Milling tool wear sample.
Tool blade image: 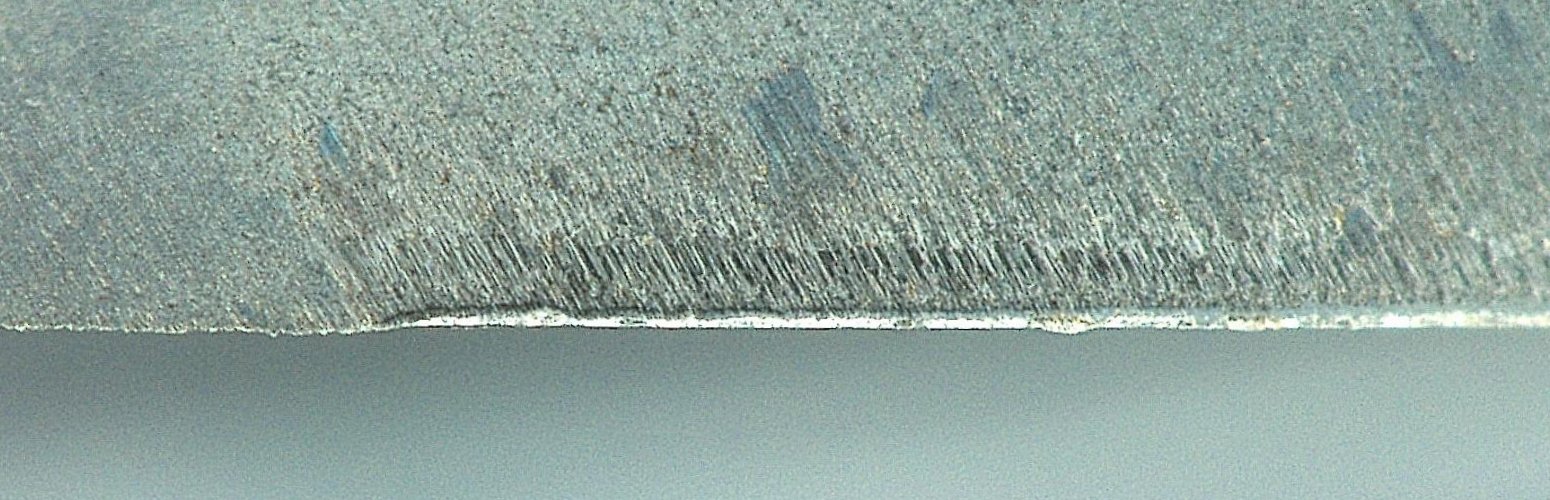
Chip image: 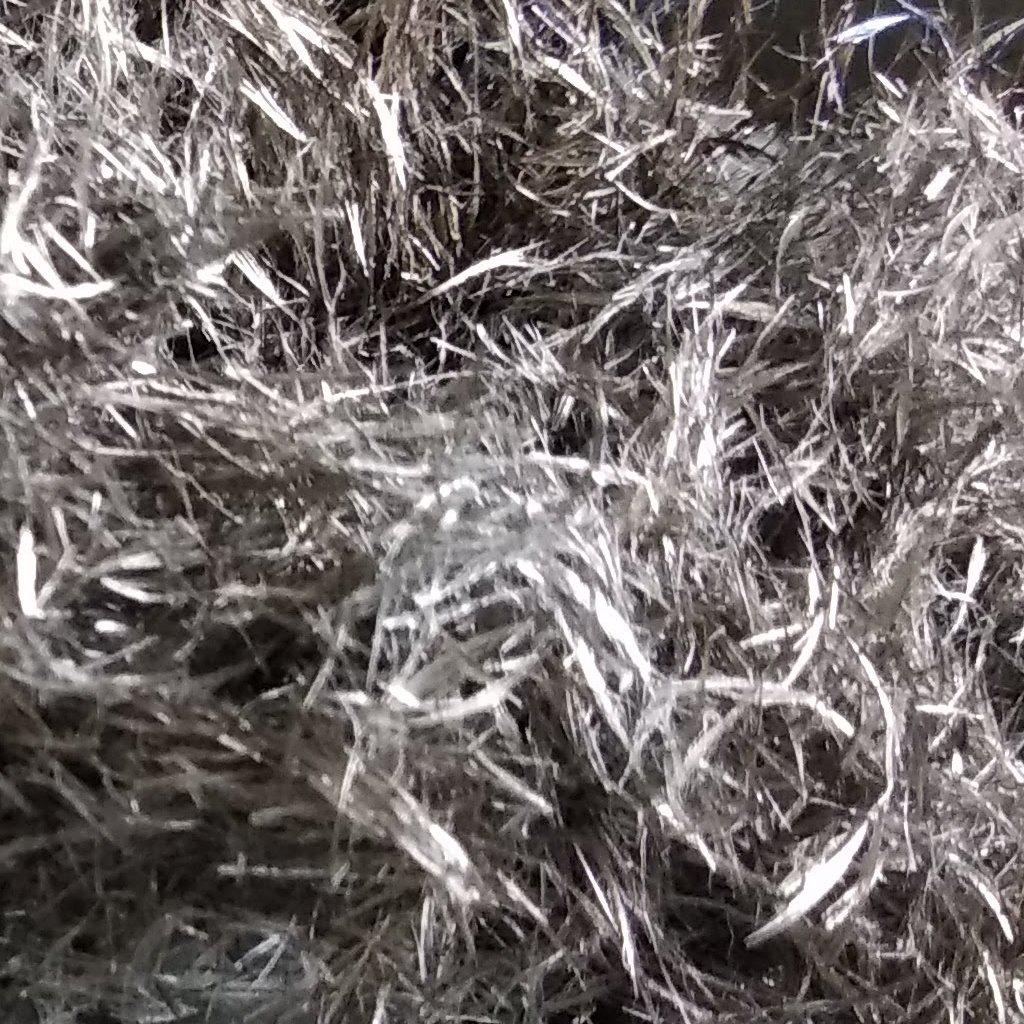
Workpiece image: 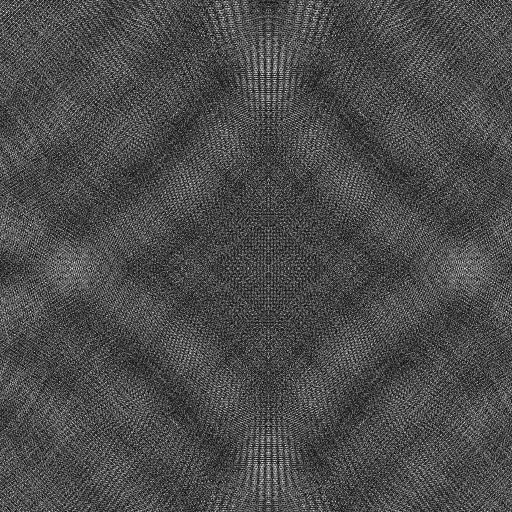
Tool wear state: sharp
Gaps: 2.3
Flank wear: 49.47
Overhang: 16.27
Force-signal Mel-spectrograms (X, Y, Z axes): 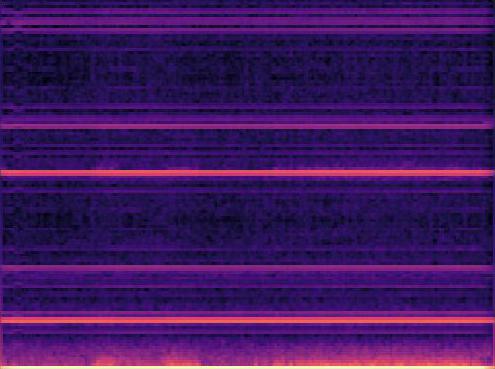 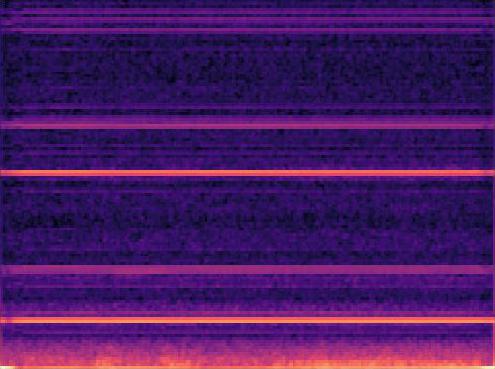 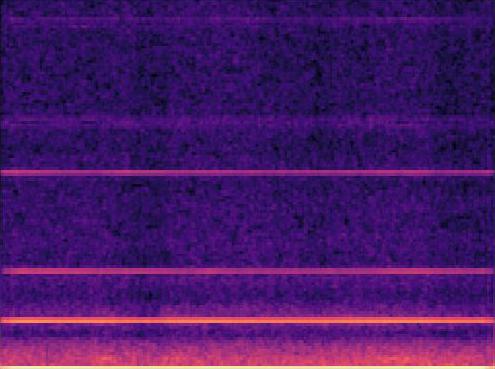
Force-signal scalograms (X, Y, Z axes): 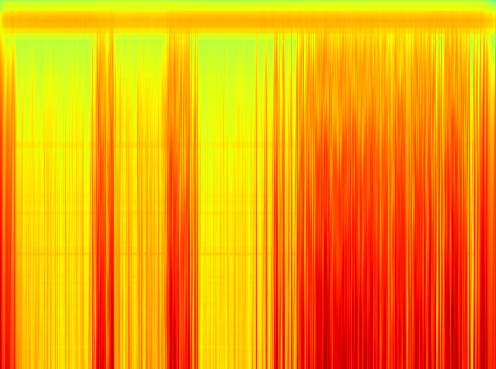 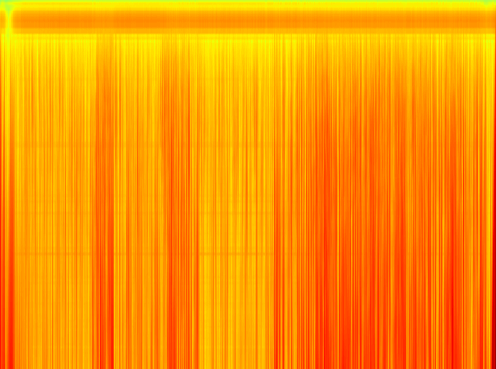 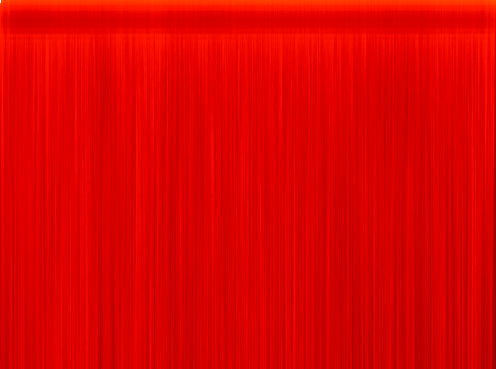
Force phase: initial_break_in_wear